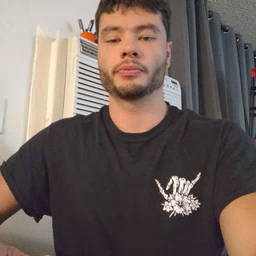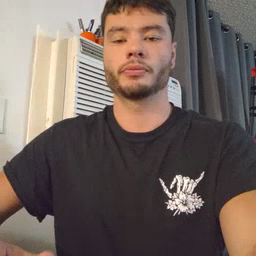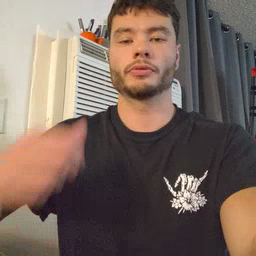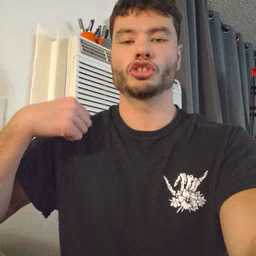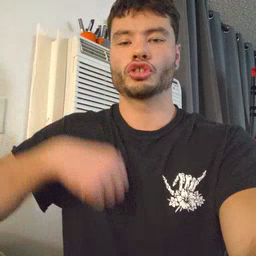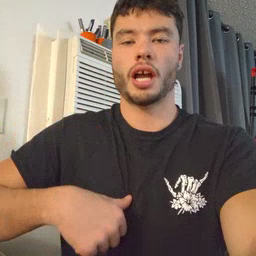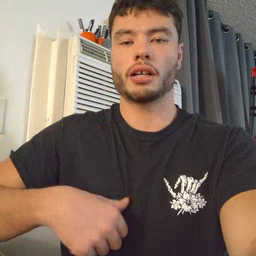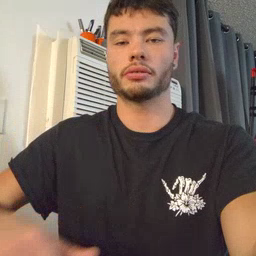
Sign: jacket